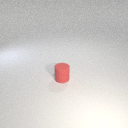
small red rubber cylinder